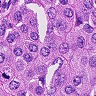
Metastatic tissue present: yes